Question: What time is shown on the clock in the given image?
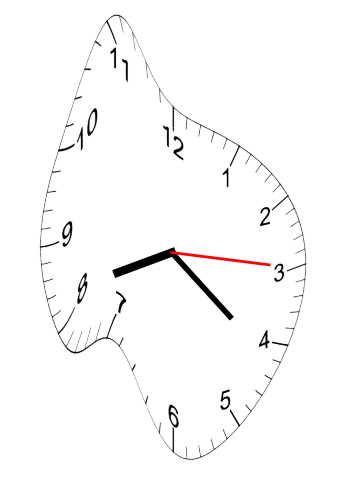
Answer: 08:21:15